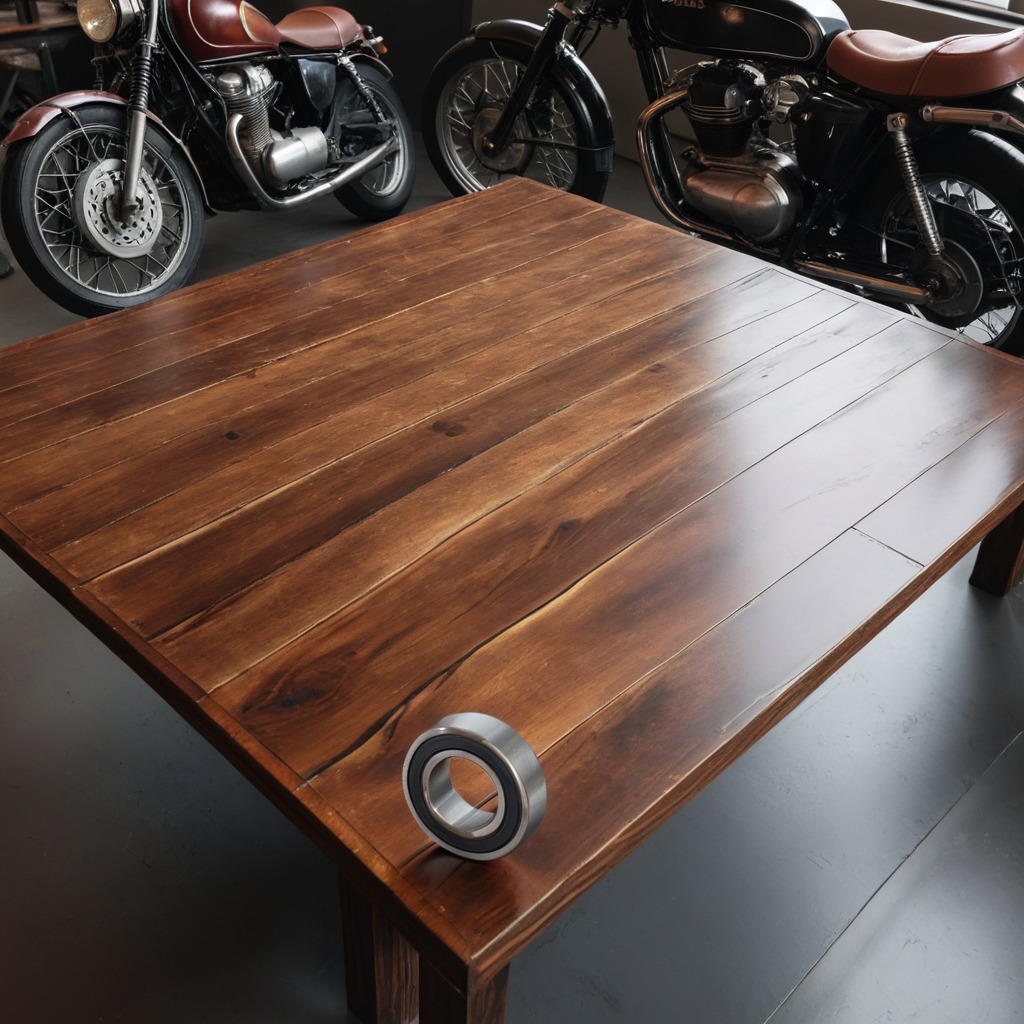
A metal ball bearing lies on the wooden table.